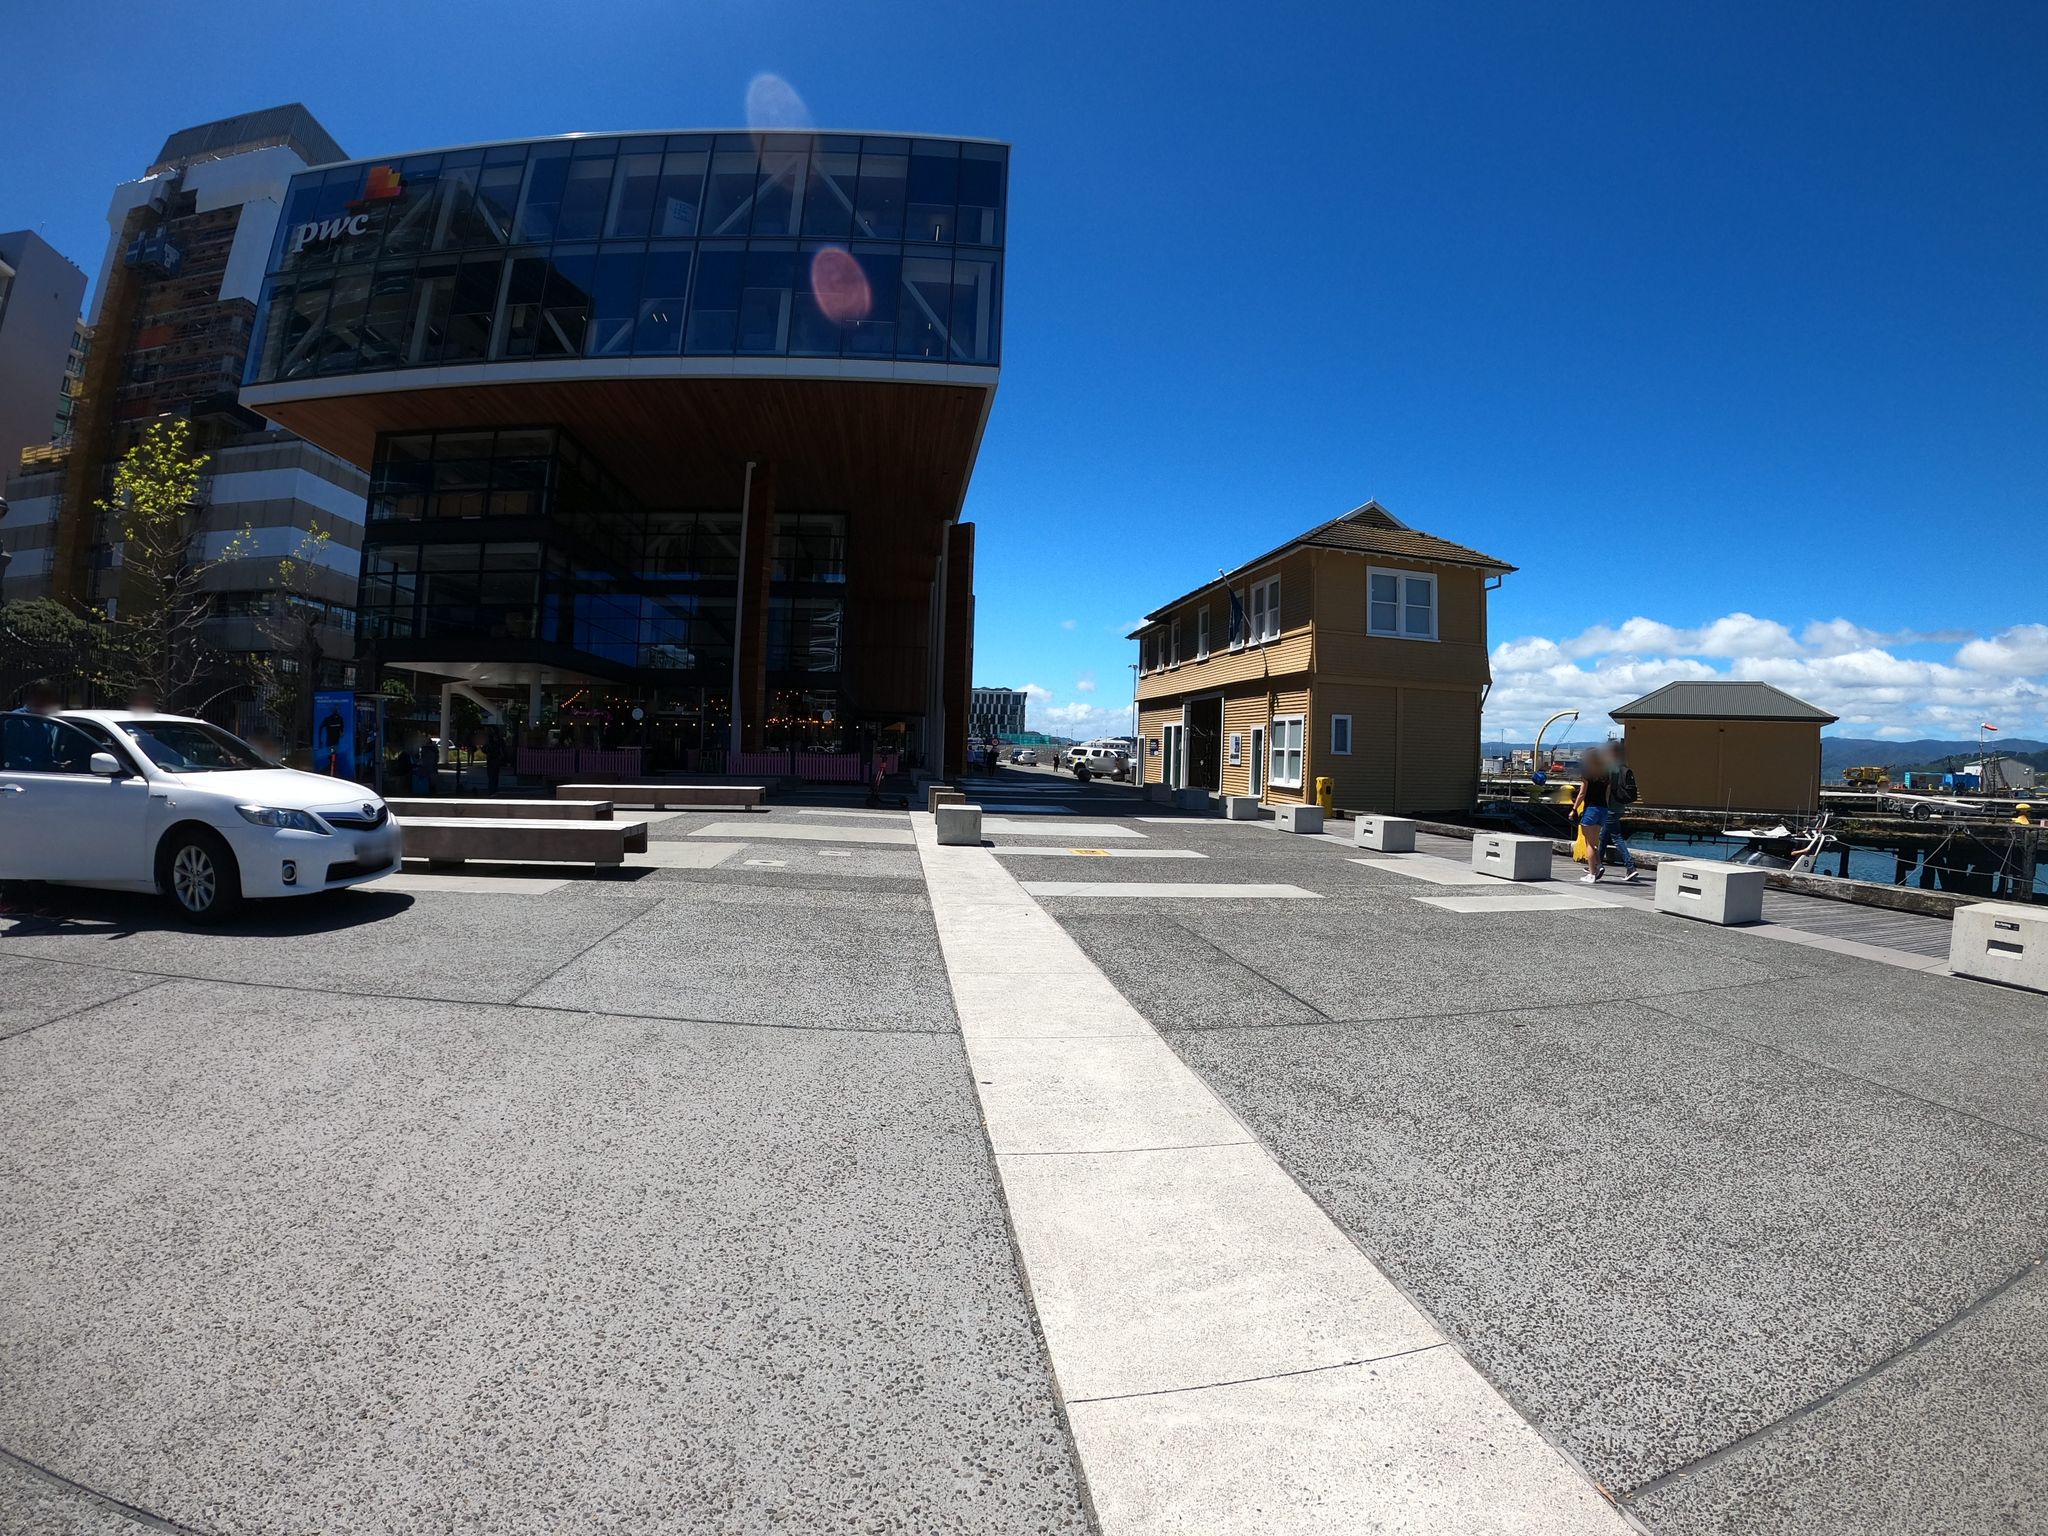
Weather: clear
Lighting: day
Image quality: good
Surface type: walking surface
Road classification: service, living_street
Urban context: urban centre
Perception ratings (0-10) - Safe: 2.86, Lively: 7.56, Beautiful: 7.76, Boring: 4.03, Depressing: 6.5, Wealthy: 8.34